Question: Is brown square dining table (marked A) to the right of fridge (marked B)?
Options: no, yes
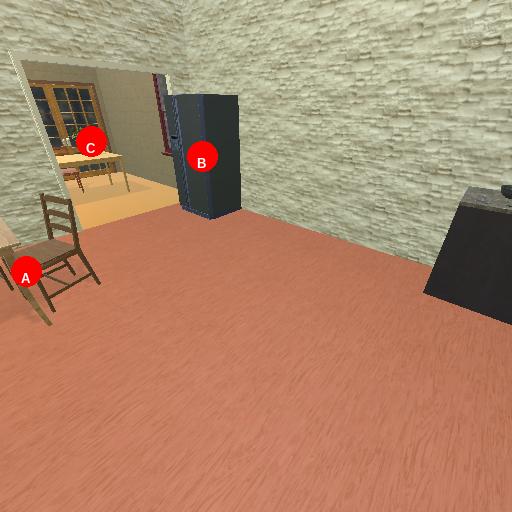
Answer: no